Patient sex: F
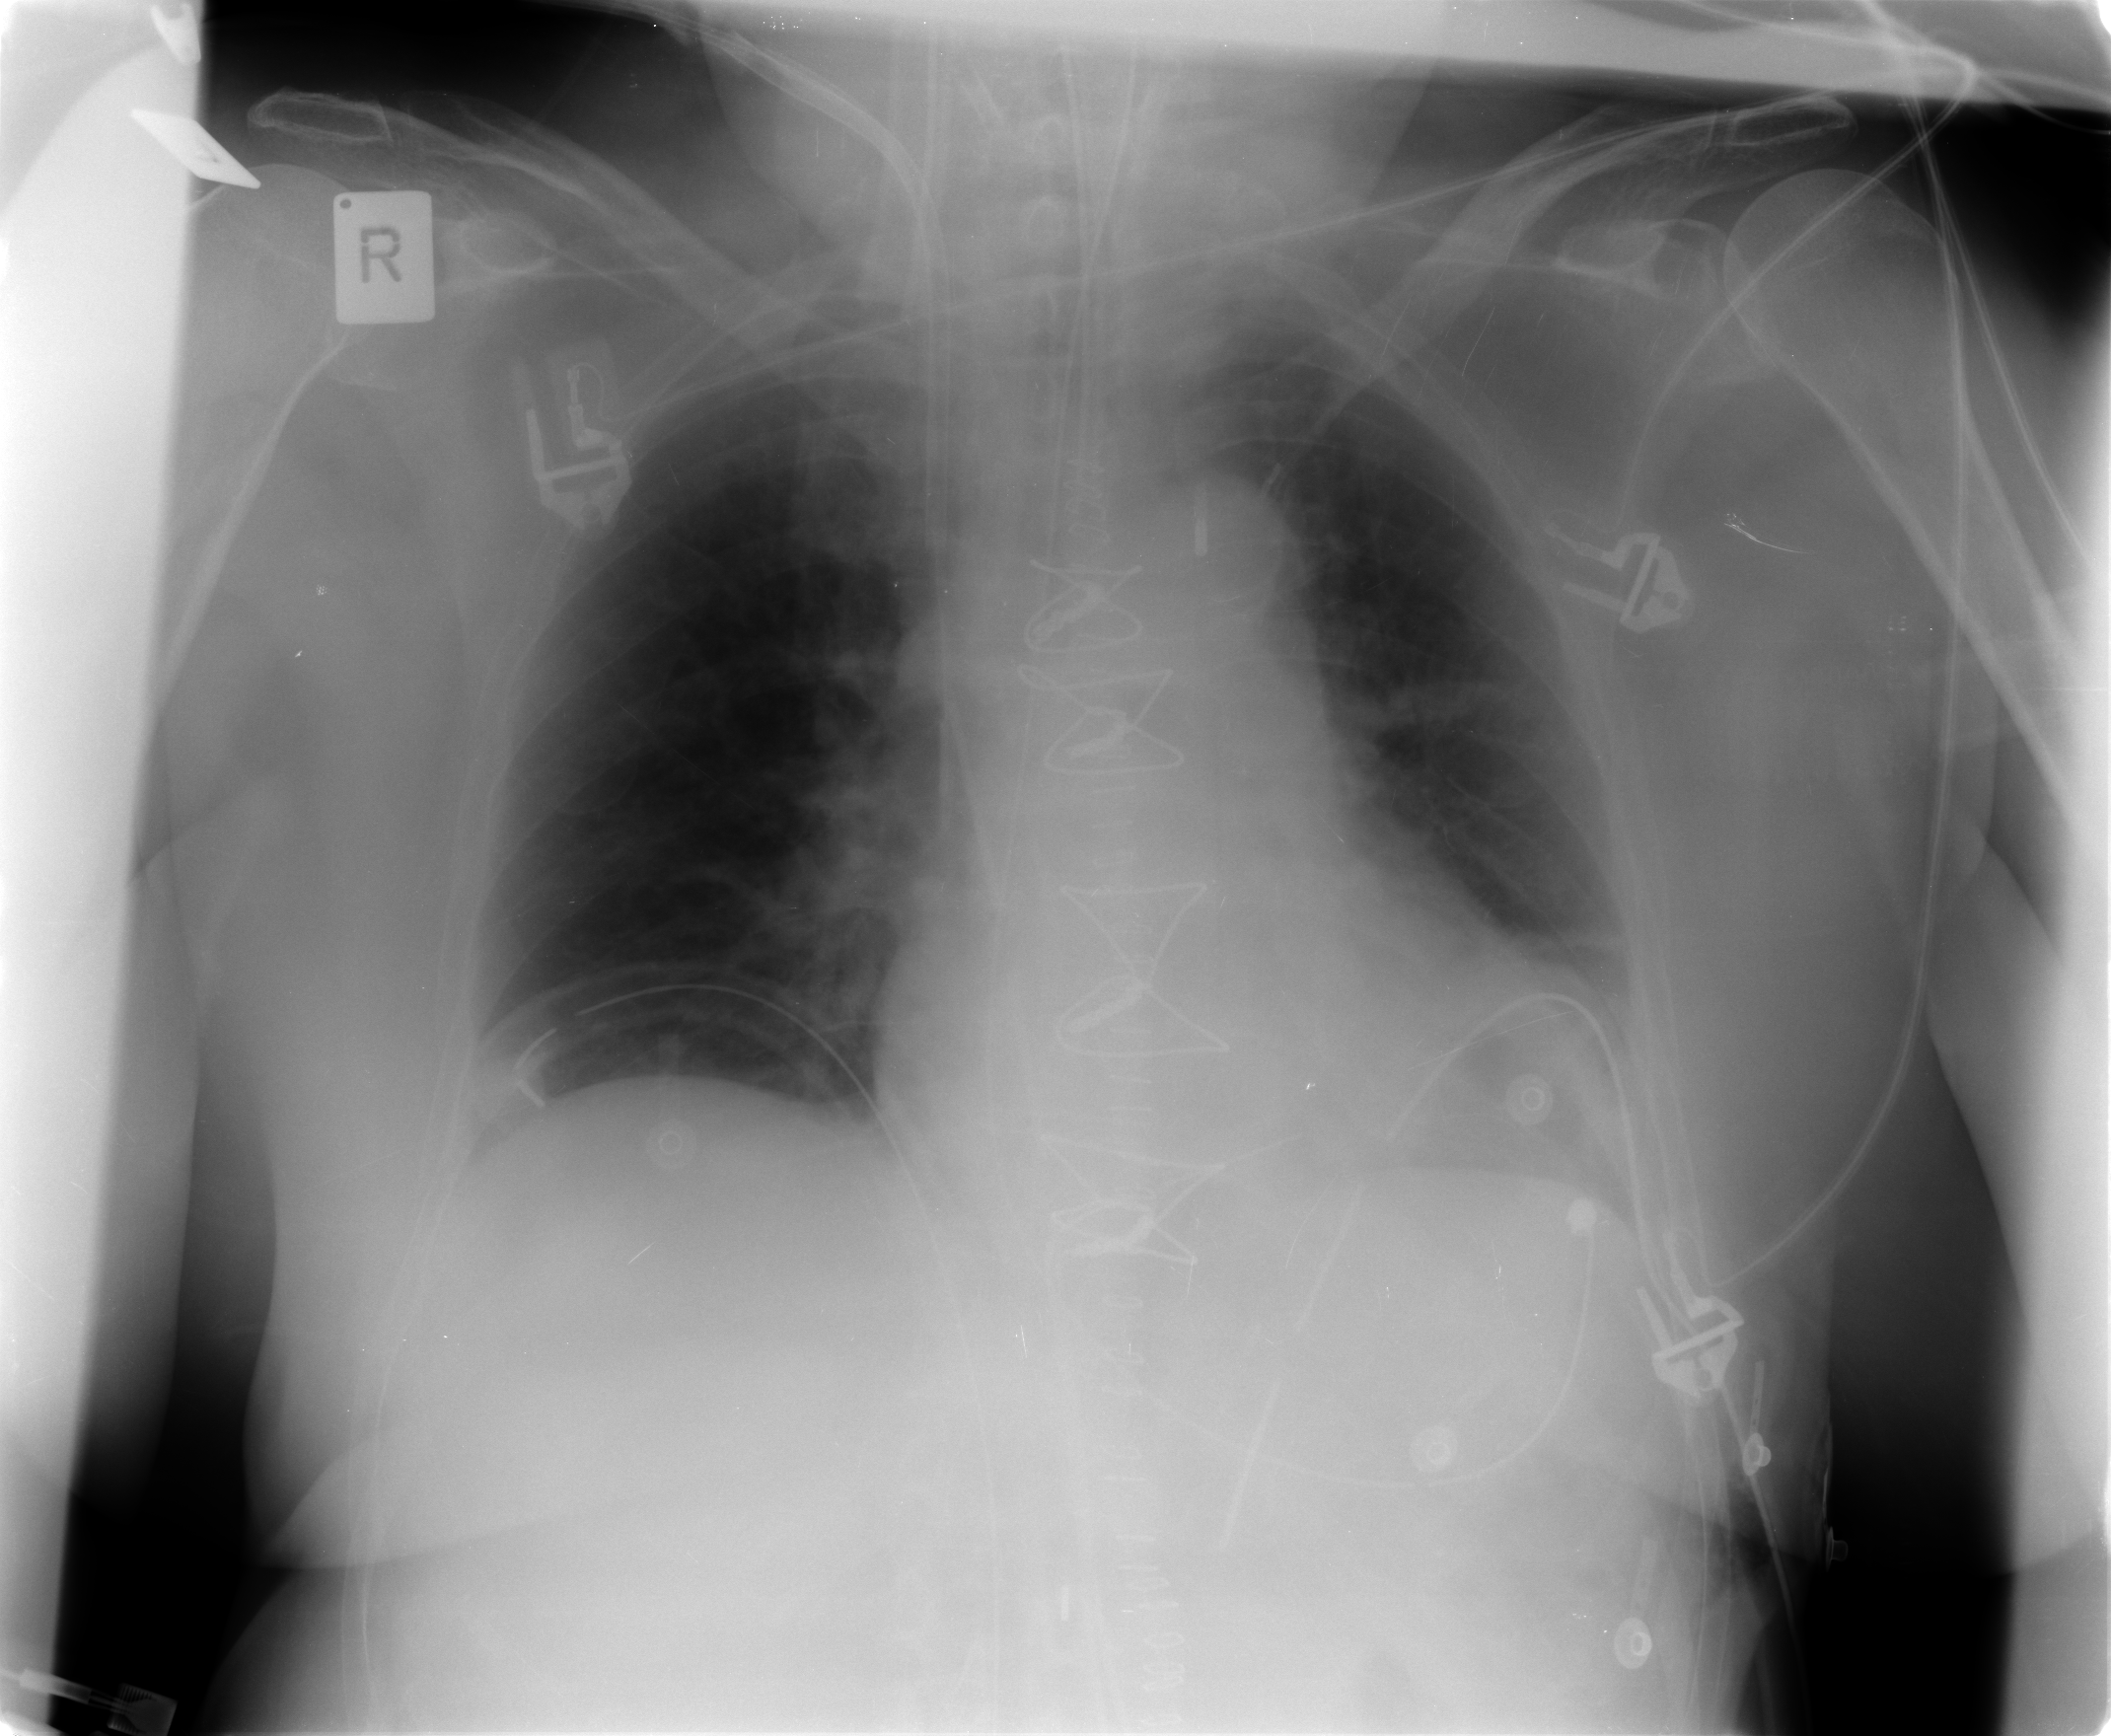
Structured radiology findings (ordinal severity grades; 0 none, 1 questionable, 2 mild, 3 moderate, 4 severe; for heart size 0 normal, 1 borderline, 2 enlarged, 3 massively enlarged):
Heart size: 1
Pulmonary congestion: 2
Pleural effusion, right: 0
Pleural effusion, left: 0
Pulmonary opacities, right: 0
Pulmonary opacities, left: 0
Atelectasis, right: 0
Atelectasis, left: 2